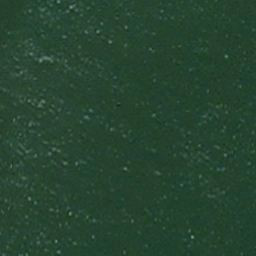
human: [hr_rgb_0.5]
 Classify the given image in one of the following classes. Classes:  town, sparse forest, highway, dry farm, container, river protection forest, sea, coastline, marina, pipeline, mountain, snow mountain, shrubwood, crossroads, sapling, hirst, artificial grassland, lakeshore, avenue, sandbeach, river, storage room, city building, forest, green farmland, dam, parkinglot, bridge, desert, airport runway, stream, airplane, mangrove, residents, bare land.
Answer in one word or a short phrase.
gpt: sea